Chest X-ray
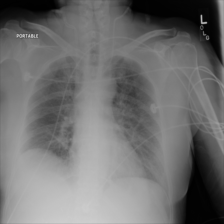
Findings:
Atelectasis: negative
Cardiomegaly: negative
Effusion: negative
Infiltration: negative
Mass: negative
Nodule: negative
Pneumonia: negative
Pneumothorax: negative
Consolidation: negative
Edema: positive
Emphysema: negative
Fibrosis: positive
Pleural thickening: negative
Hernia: negative